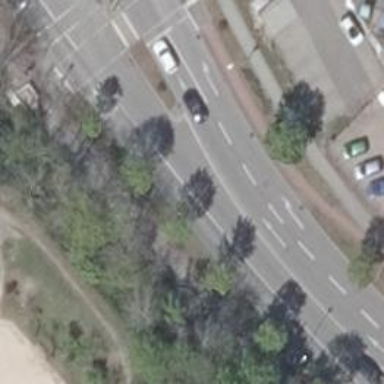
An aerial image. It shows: Secondary road with asphalt surface and cycle track on the right side.